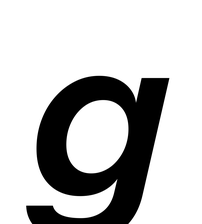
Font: InstrumentSans-Italic_SemiBold_Italic